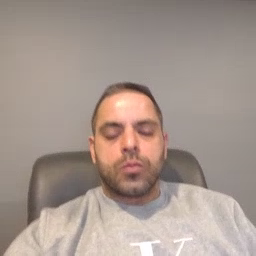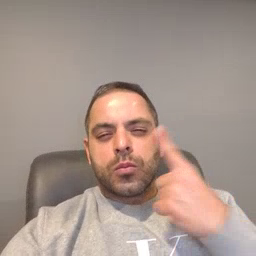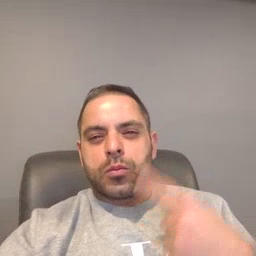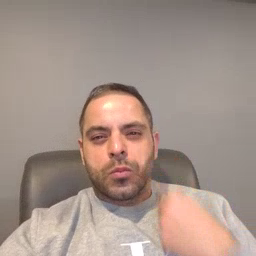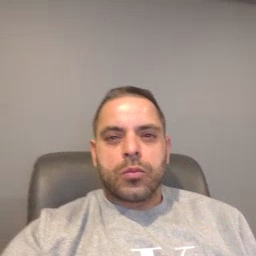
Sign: cry